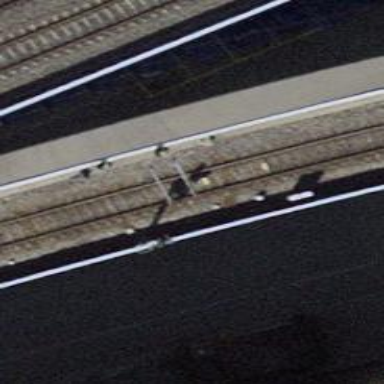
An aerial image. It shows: Railway signal.